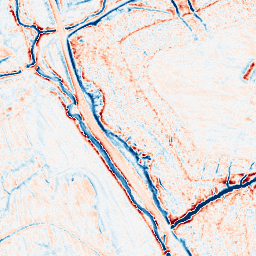
Category: edge_preserving
Decomposition family: anisotropic_diffusion
Decomposition parameters: iterations: 50
kappa: 10
gamma: 0.05
Upsampling method: bicubic
Upsampling parameters: scale: 2
Upsampling scale: 2